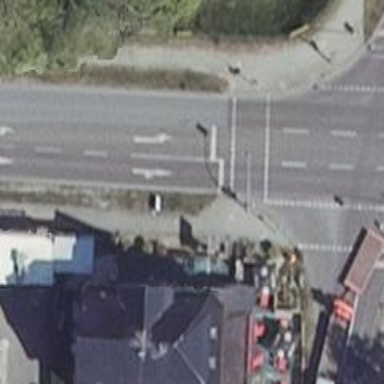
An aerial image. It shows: Road with traffic signals.